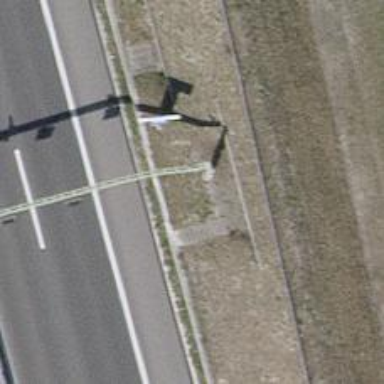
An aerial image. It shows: Public surveillance system.